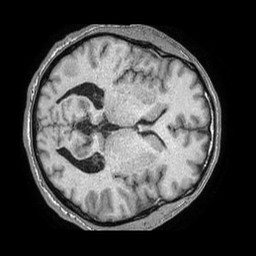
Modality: T1w
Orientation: axial
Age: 63
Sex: male
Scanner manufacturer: philips
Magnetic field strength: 1.5 T
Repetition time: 0.007527 s
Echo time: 0.003416 s